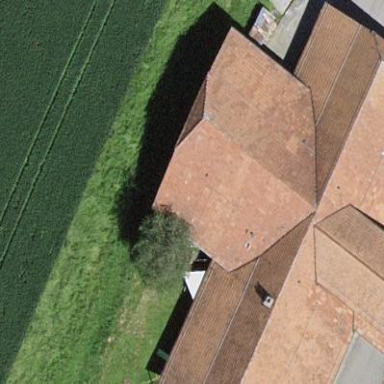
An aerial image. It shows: Farm building with half-hipped roof shape.